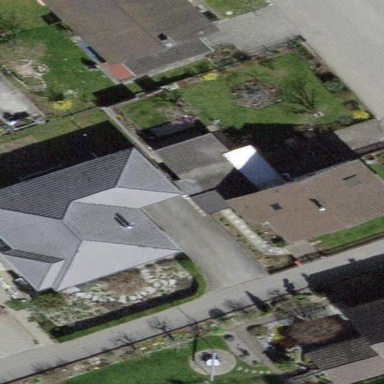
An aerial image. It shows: Detached building.